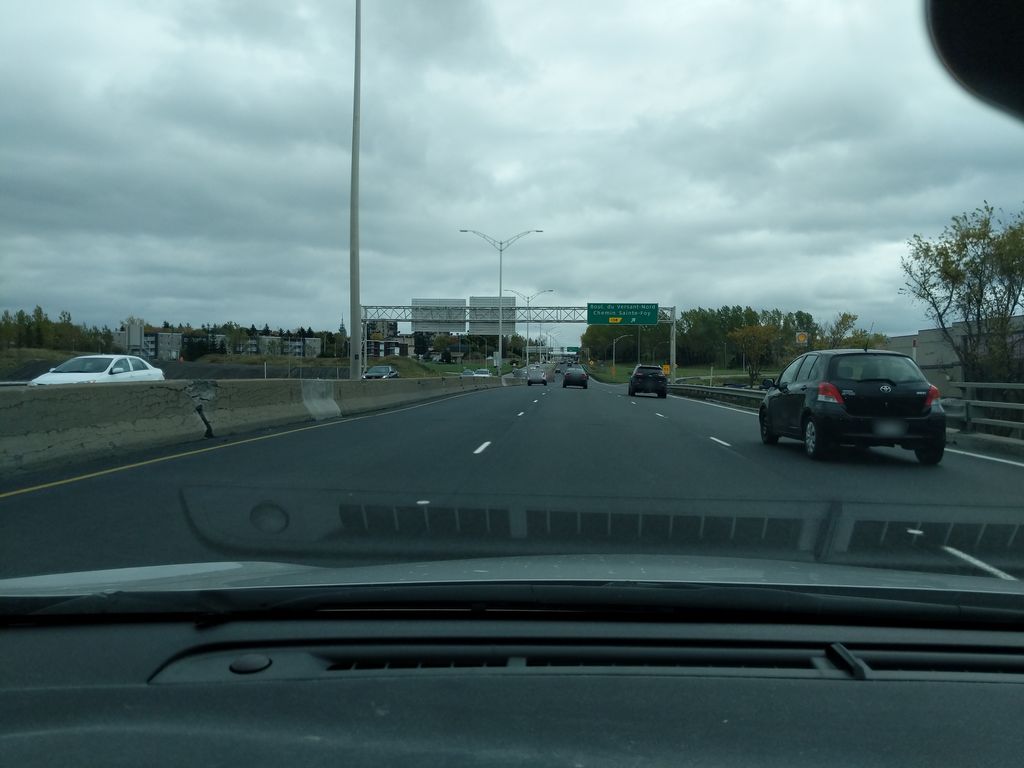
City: quebec_city